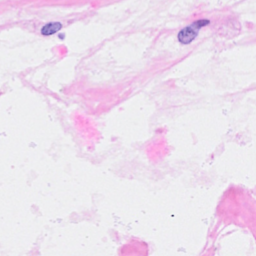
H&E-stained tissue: Breast